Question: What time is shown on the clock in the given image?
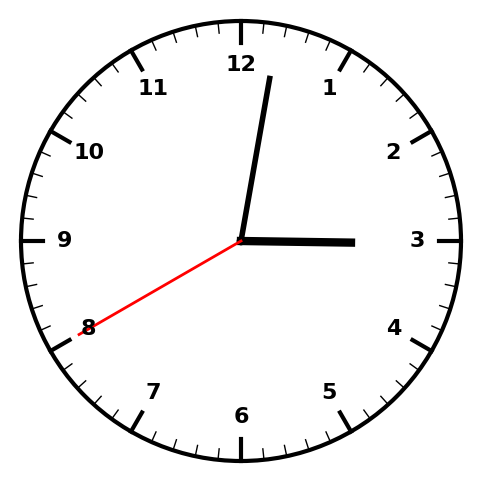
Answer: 03:01:40